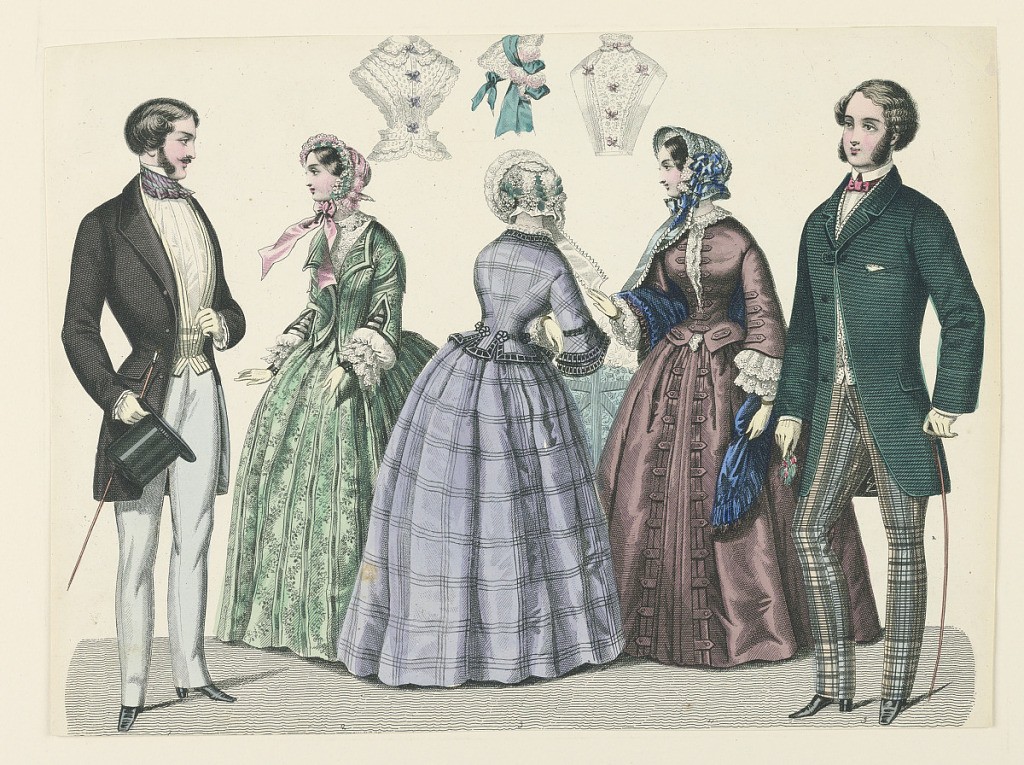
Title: Fashion Plate with Ladies' Headwear and Shirtwaists
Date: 19th century
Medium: Hand-colored engraving on paper
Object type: Print
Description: Fashion Plate with Ladies' Headwear and Shirtwaists.